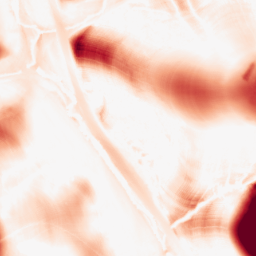
Category: morphological
Decomposition family: morphological
Decomposition parameters: operation: opening
size: 50
Upsampling method: linear_exact
Upsampling parameters: scale: 8
Upsampling scale: 8